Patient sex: M
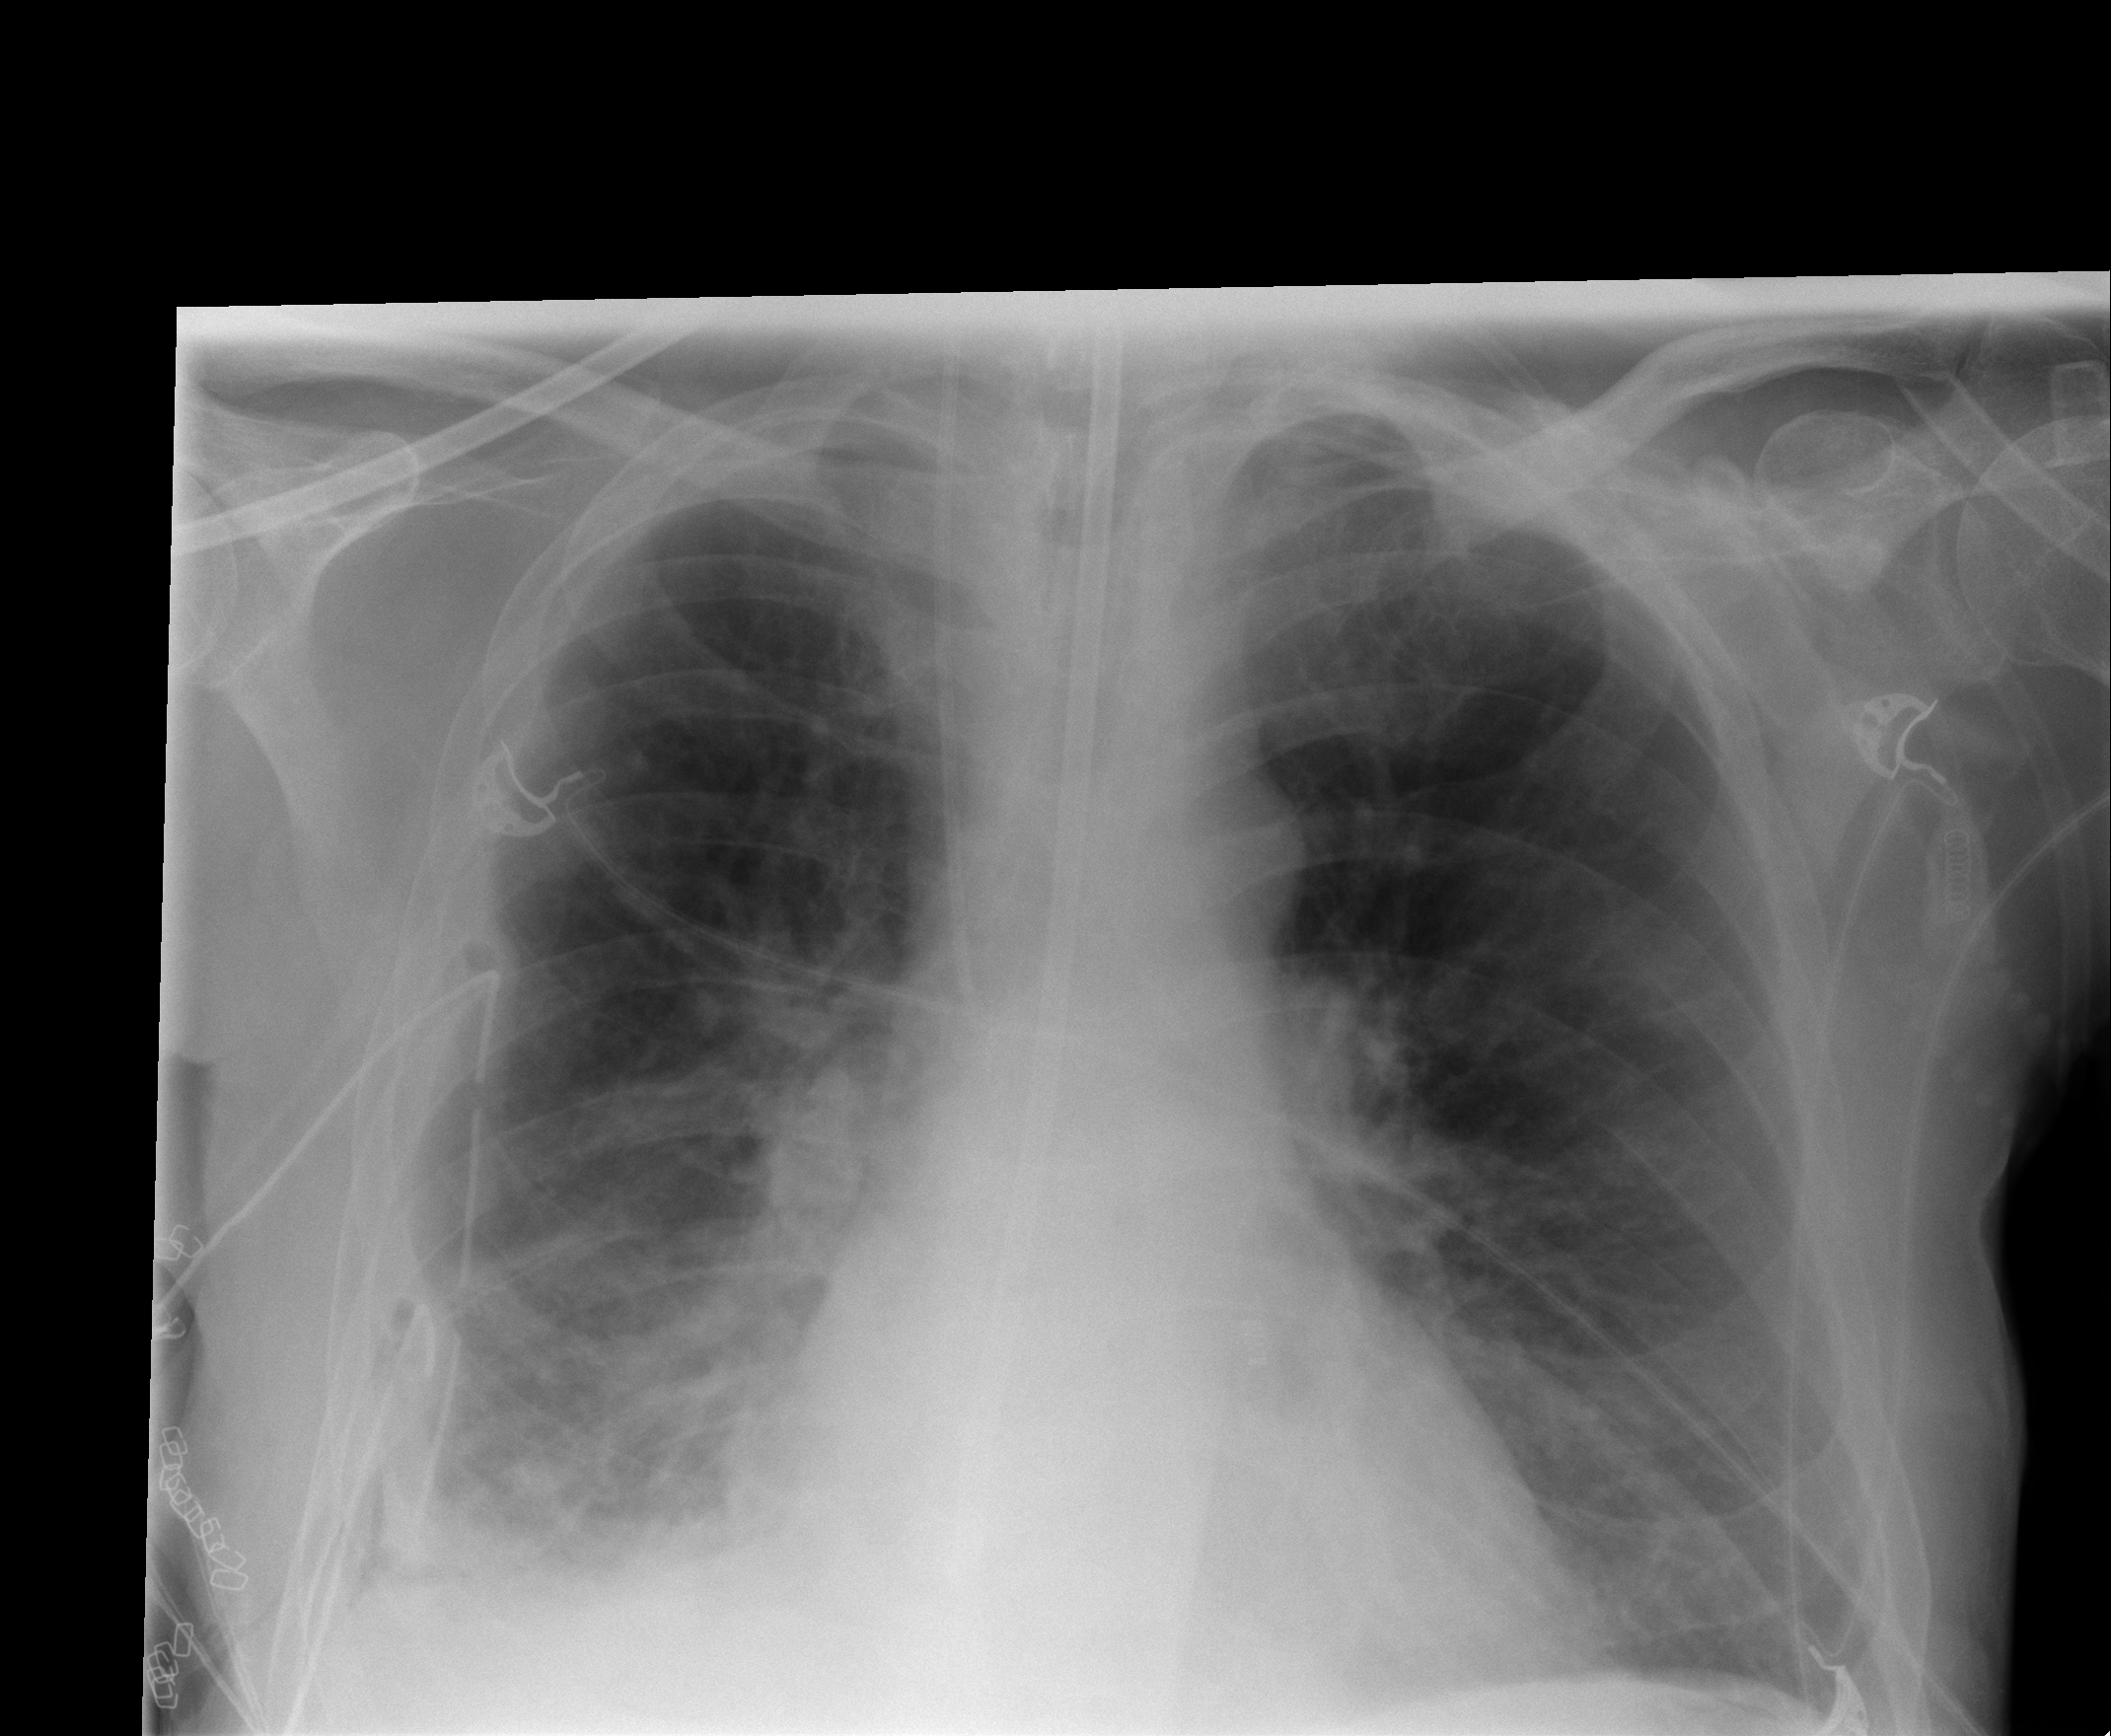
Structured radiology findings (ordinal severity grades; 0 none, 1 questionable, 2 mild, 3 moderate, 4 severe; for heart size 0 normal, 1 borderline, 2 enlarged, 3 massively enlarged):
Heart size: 0
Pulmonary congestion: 2
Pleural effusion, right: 2
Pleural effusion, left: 0
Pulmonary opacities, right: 2
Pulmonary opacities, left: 0
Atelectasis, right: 2
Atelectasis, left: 0